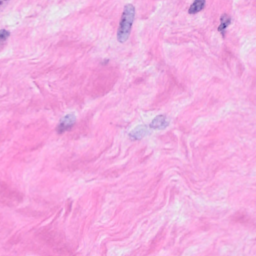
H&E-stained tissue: Breast